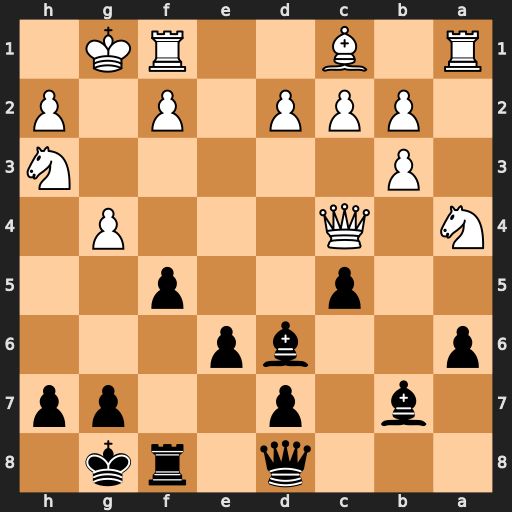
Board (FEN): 3q1rk1/1b1p2pp/p2bp3/2p2p2/N1Q3P1/1P5N/1PPP1P1P/R1B2RK1
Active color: b
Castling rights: -
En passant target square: -
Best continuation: Qh4 f4 Qxh3